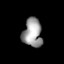
Tissue: lung
Cell type: Myeloid cells
Senescence score: 0.2258
Nuclear area (px): 537
Mean DAPI intensity: 154.808